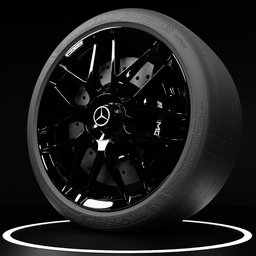
Label: mechanical